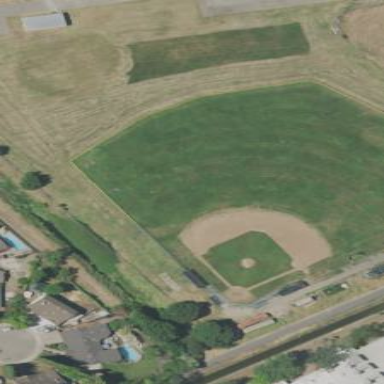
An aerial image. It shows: Baseball pitch for leisure land activities.